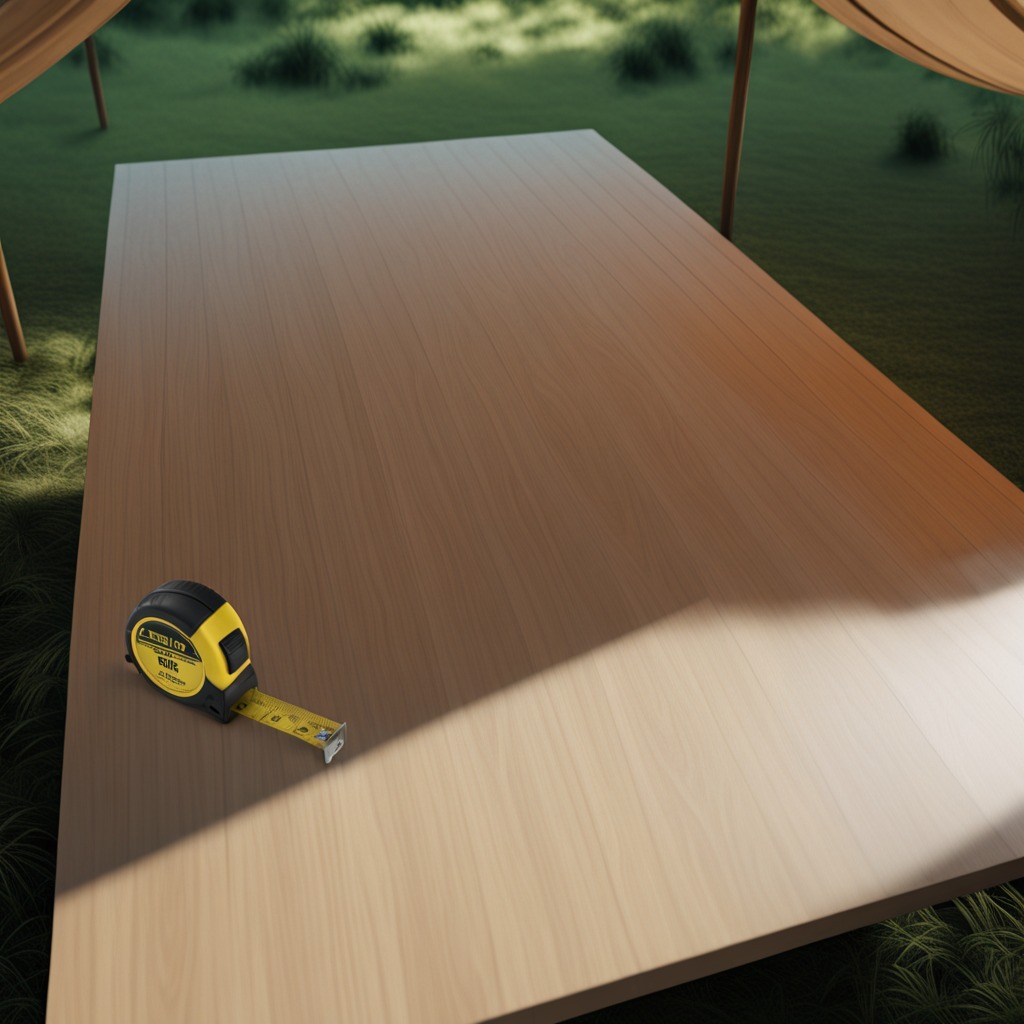
A measuring tape is lying on a clean wooden table inside a jungle field workshop tent humid ambient light worn but